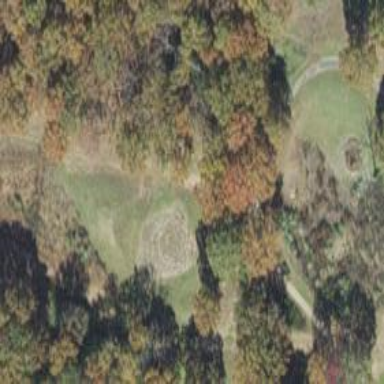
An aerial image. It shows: Disc golf hole.